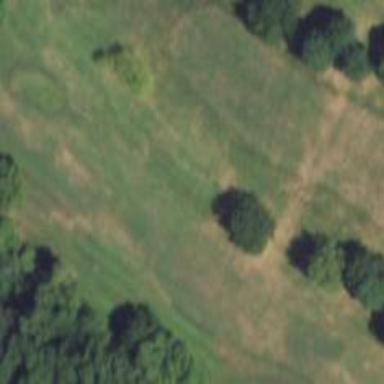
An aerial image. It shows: Well-maintained grassy golf fairway for the sport of golf.